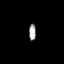
Tissue: prostate
Cell type: Epithelial cells
Senescence score: 0.3086
Nuclear area (px): 113
Mean DAPI intensity: 163.991